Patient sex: M
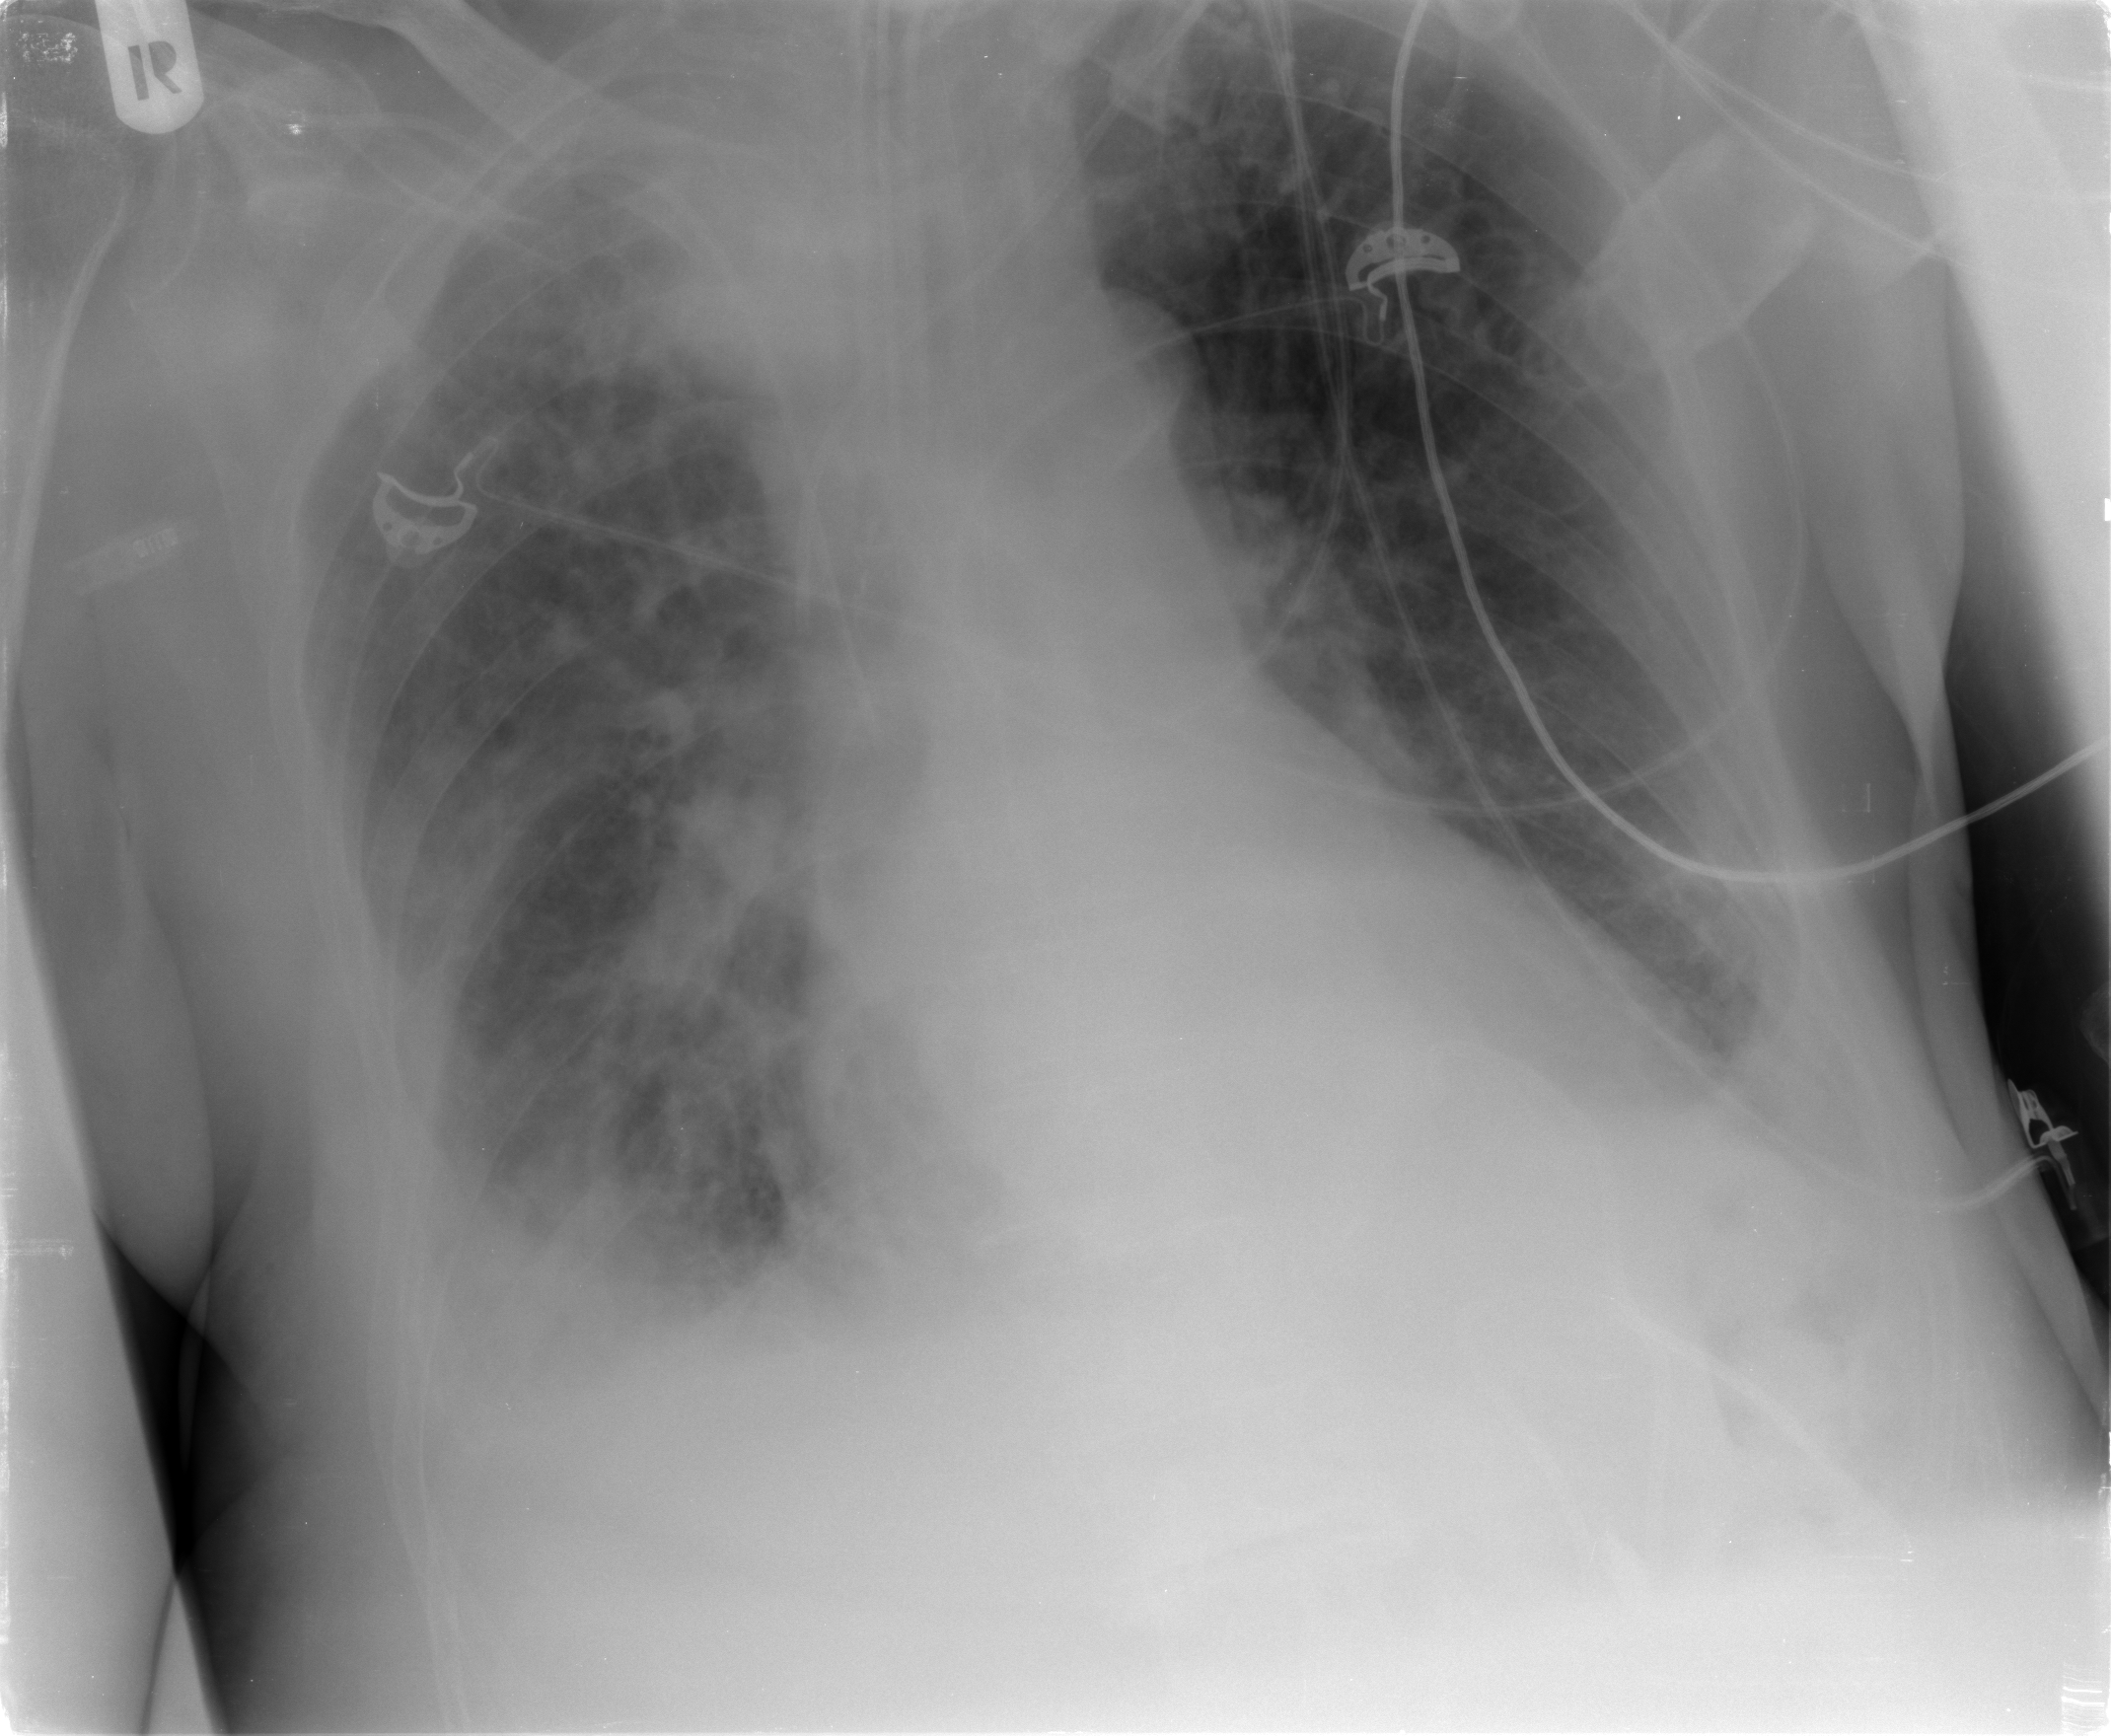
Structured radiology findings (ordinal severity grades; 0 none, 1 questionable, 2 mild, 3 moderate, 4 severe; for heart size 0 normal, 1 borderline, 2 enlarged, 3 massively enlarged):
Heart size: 0
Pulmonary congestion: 2
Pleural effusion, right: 2
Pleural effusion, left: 2
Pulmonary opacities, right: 2
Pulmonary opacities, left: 0
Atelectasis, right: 2
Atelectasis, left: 2